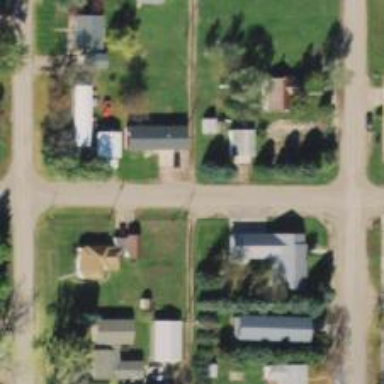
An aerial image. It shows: Alleyway designated as service road.